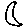
Label: moon